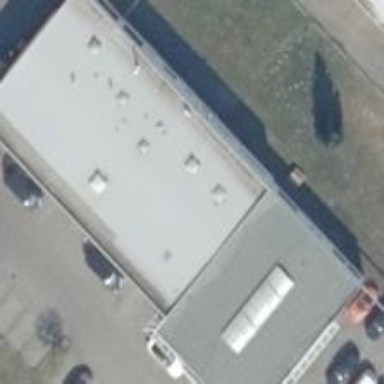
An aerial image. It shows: Car shop.